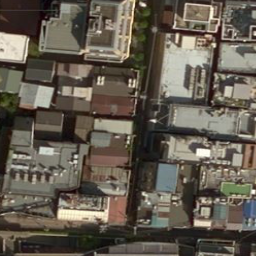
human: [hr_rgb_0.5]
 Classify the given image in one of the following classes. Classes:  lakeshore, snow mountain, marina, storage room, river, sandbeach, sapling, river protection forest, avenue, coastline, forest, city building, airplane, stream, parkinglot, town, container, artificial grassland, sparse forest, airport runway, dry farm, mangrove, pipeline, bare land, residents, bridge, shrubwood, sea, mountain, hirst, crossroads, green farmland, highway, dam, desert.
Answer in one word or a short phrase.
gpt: city building